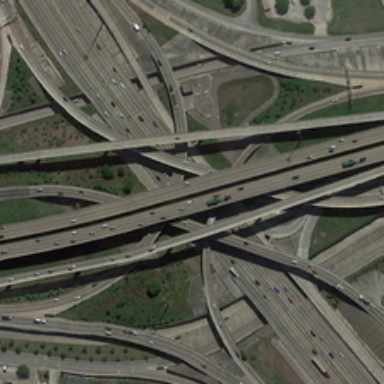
A large number of cars running on the overpass .